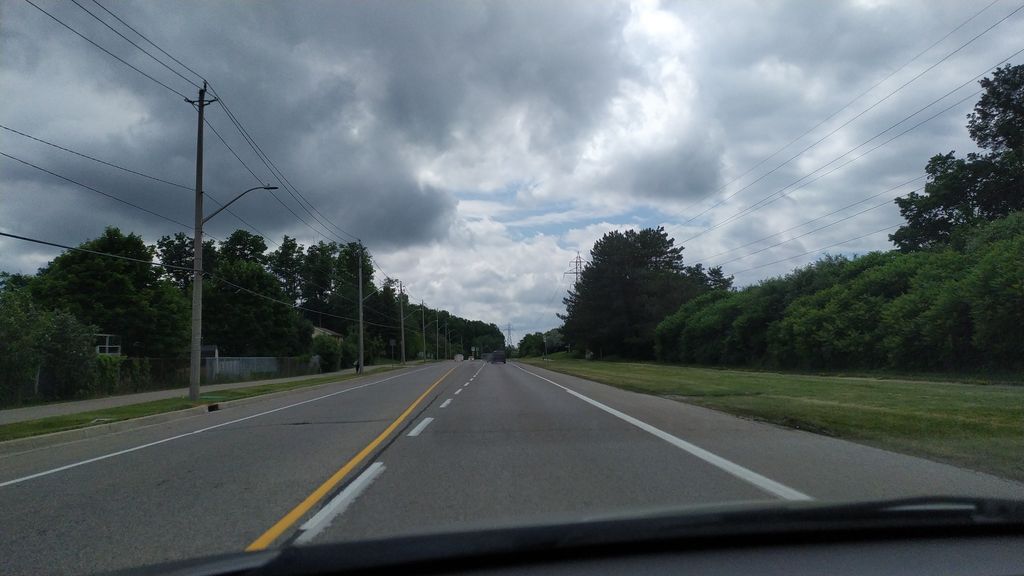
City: kitchener-waterloo